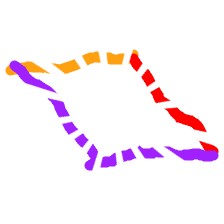
Shape: parallelogram